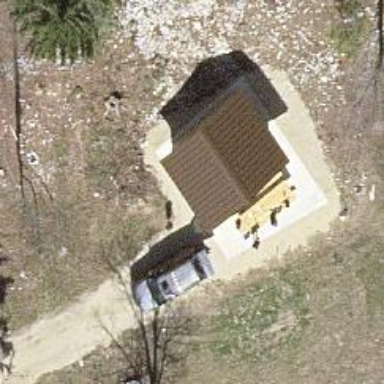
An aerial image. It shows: Picnic table located in leisure land area.